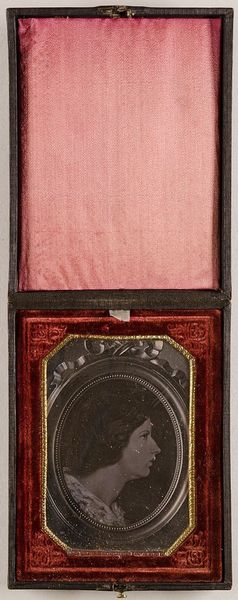
Titel: Bildnis einer jungen Frau im Profil
Standort: Hamburg
Institution: Museum für Kunst und Gewerbe Hamburg
Schlagwörter: frau, profil, malerei, foto, fotografie, photographie, photo, etui, reproduktion, lichtbild, daguerreotypie, bildwerke, angewandte und bildende kunst, hessische systematik, gemälde, reproduktionsfotografie, kunstreproduktion, reproduktionsphotographie, gemäldes